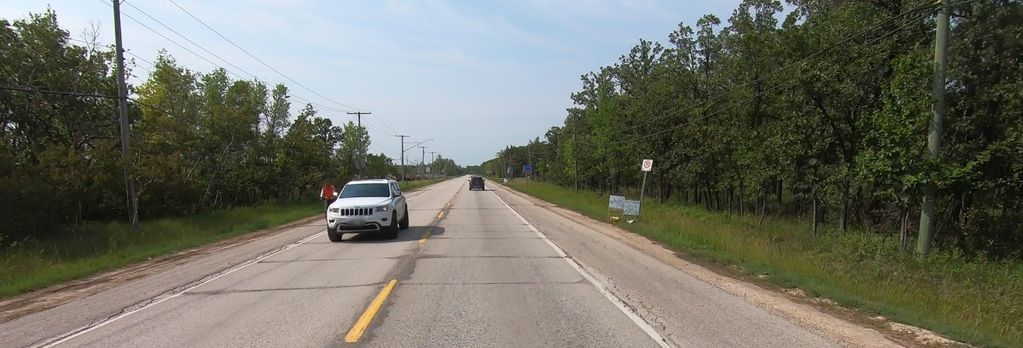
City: winnipeg